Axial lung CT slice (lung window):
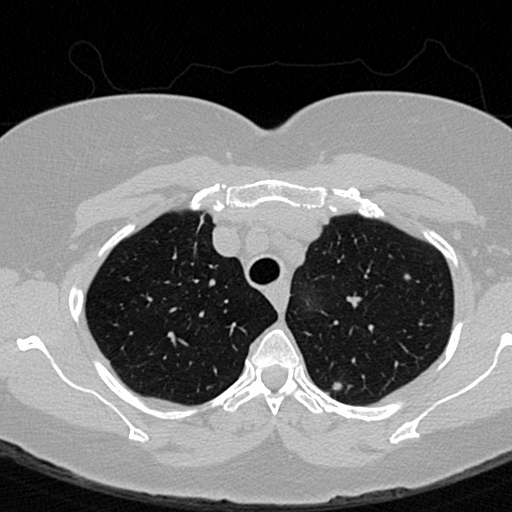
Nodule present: yes
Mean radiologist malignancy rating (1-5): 3.333